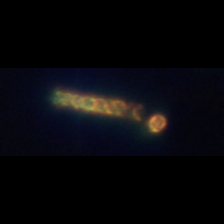
Taxon: Chaetoceros
Group: Diatoms